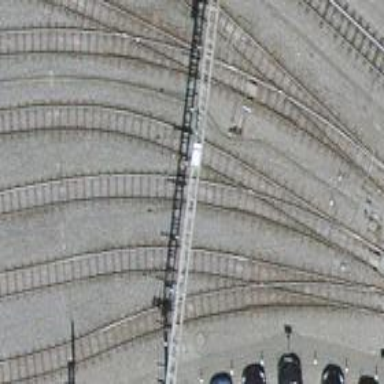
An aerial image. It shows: Tram railway with electrified contact lines. The scene is at service yard with one track.